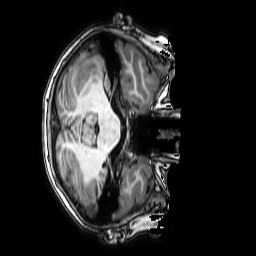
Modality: T1w
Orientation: axial
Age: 11
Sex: male
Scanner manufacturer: philips
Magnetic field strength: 3 T
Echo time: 0.0038 s